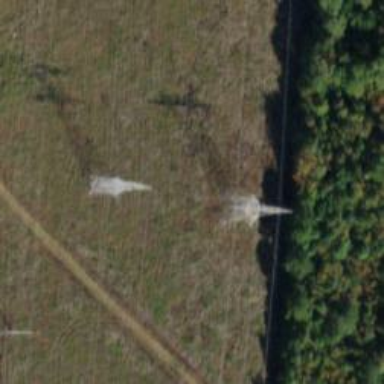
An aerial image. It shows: Lattice structure tower used for power distribution.